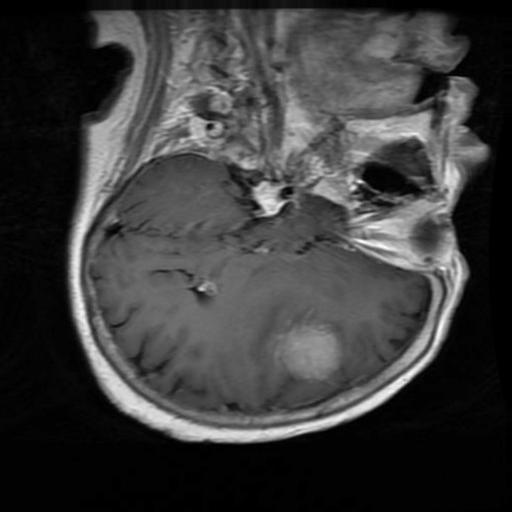
Label: meningioma